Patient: sex M, age 52
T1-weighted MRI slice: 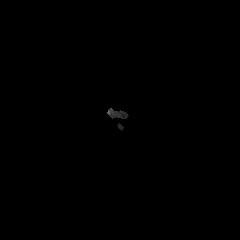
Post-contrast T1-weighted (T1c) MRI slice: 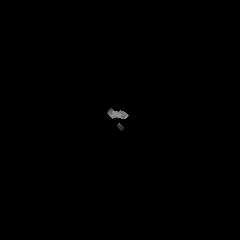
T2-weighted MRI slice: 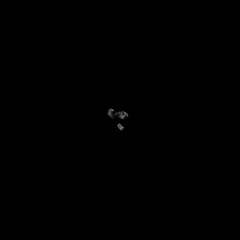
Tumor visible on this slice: no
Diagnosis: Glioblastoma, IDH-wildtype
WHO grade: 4